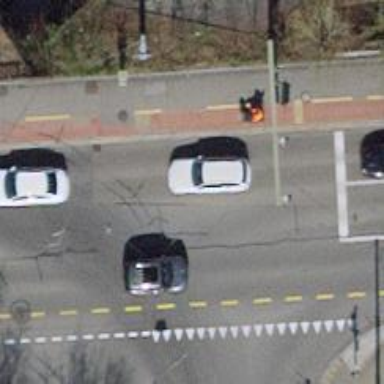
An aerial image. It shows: Road with traffic signals.